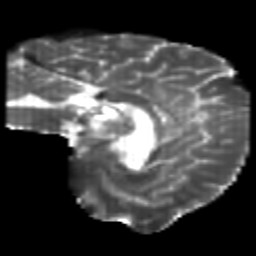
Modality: T2w
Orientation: sagittal
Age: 24
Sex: male
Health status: healthy
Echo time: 0.074 s